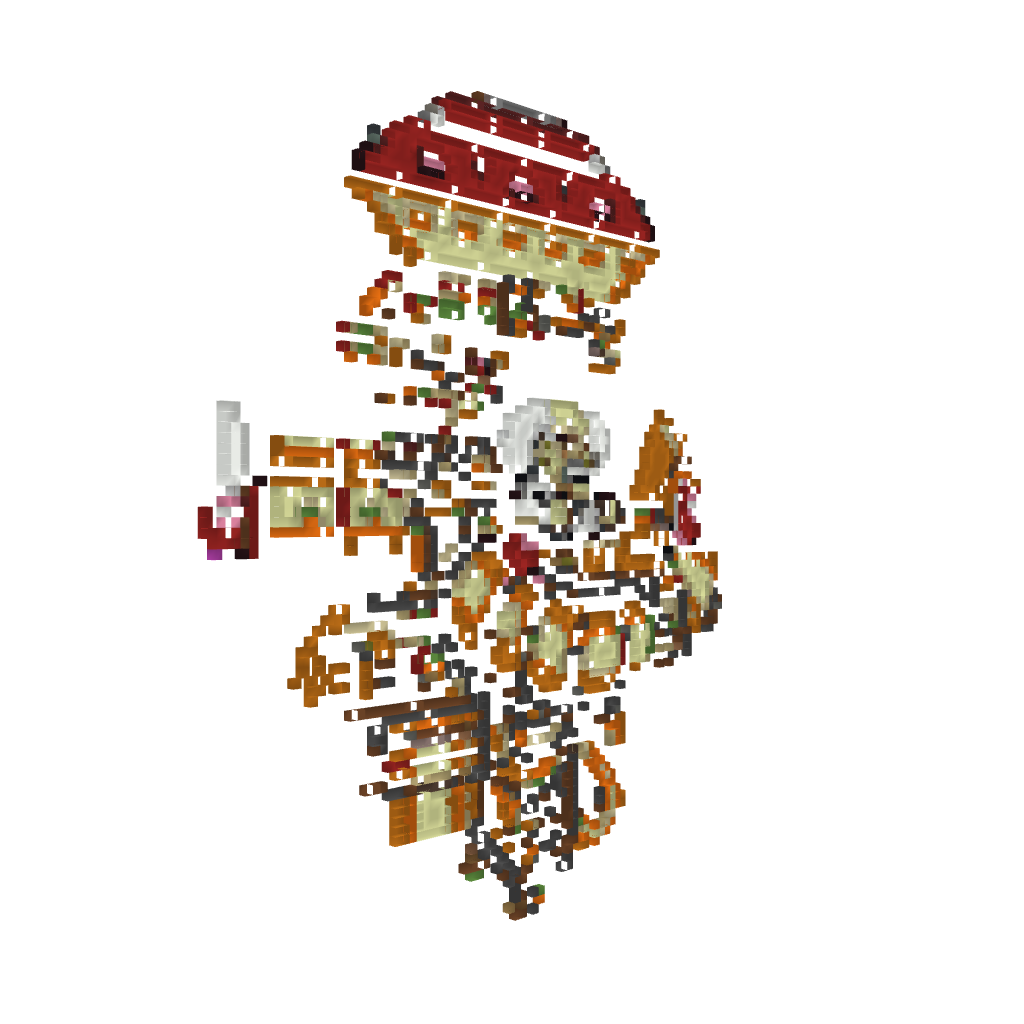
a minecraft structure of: Wily Machine #1 (ErnieCIII)